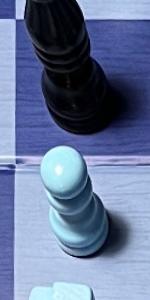
Label: Pawn_White